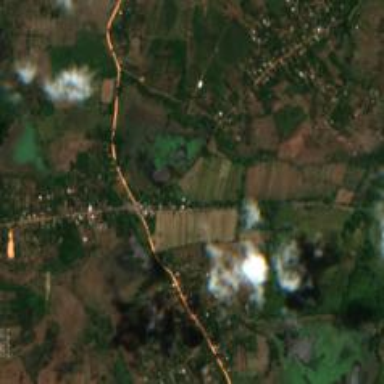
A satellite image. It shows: Village area.